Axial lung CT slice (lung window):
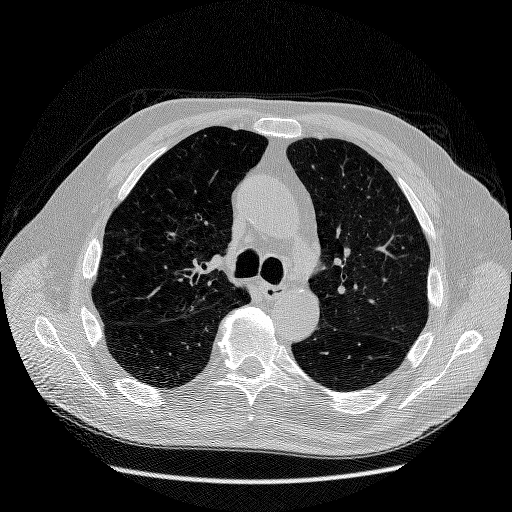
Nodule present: no